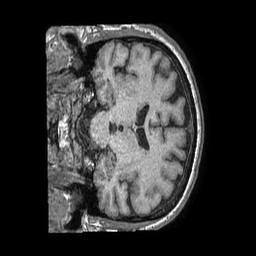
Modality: T1w
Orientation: coronal
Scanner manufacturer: philips
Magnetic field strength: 1.5 T
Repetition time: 0.00771 s
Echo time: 0.003514 s